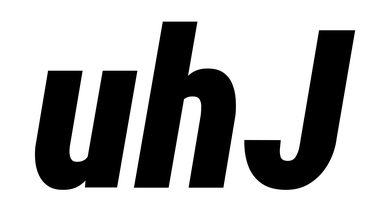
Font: Roboto-Italic_Condensed_Black_Italic